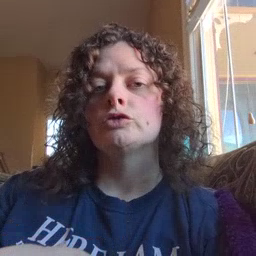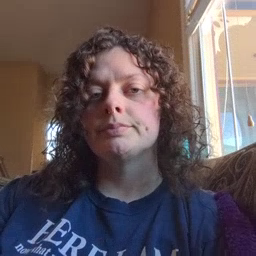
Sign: hungry